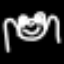
Label: frog